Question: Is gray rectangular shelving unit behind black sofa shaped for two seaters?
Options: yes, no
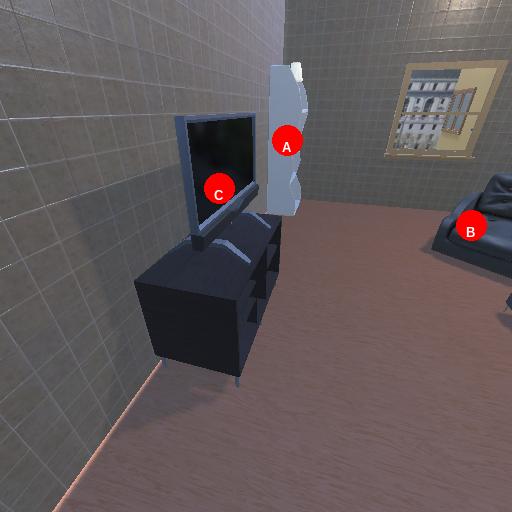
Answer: yes